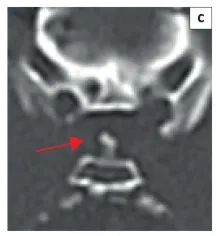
CT of the pituitary fossa. (c) Bone window in the axial plane demonstrating the midline position of the sellar spine (arrow).
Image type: radiology (ct)